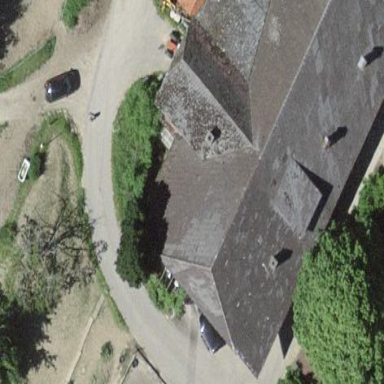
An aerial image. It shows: Farm building.